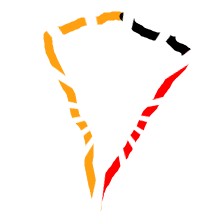
Shape: kite